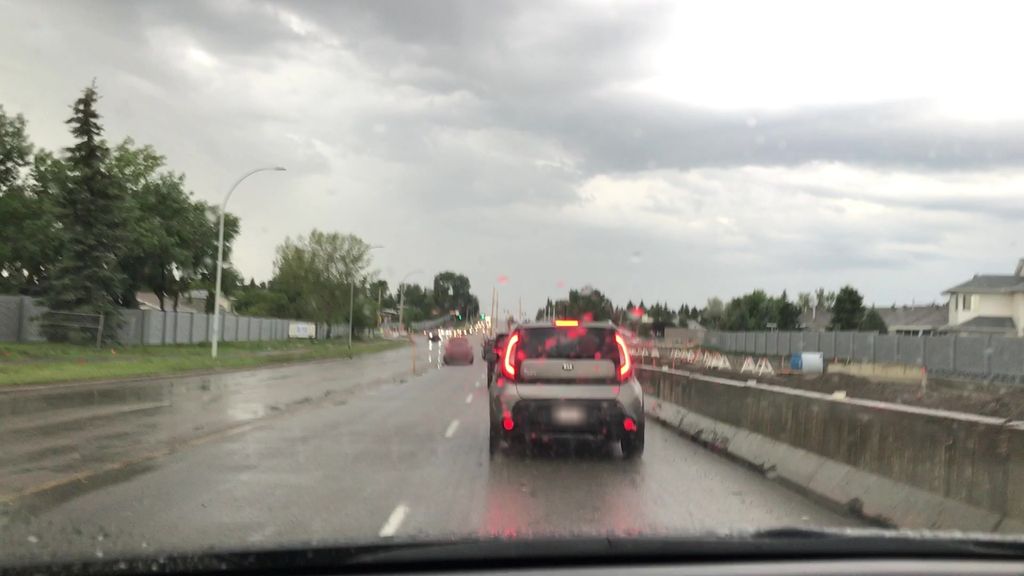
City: edmonton